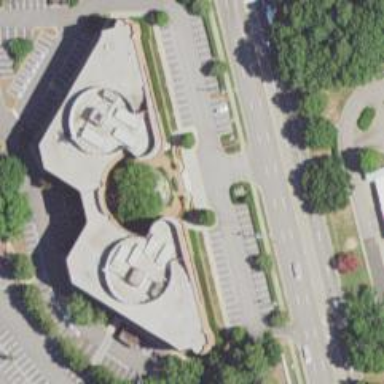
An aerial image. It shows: Commercial office building.